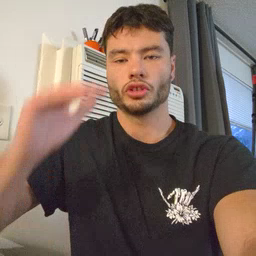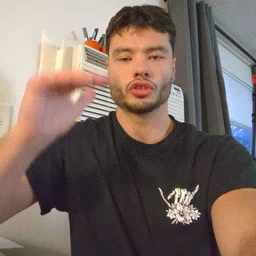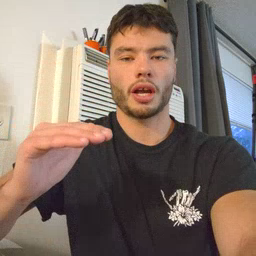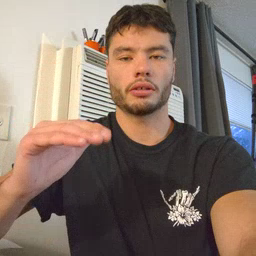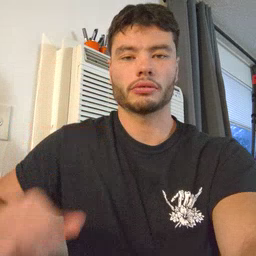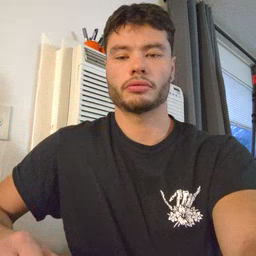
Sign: child